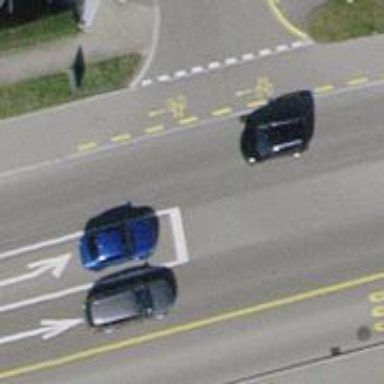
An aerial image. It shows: Primary highway with separate asphalt sidewalk.